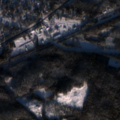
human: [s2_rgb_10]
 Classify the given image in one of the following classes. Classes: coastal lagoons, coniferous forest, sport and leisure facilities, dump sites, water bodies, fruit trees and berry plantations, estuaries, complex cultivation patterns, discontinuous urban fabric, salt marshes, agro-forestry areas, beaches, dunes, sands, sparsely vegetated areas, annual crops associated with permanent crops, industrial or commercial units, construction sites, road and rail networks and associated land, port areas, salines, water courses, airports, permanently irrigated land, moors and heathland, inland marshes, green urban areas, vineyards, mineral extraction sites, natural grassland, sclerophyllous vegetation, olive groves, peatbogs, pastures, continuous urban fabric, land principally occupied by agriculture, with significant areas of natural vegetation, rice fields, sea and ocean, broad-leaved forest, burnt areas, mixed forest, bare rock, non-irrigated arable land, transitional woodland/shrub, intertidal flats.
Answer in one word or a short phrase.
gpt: discontinuous urban fabric, coniferous forest, mixed forest